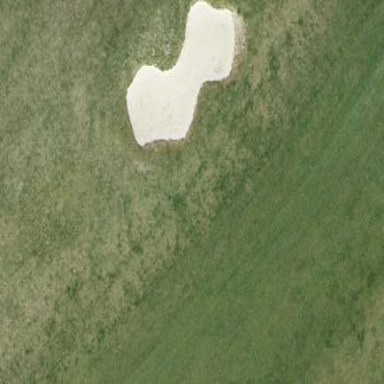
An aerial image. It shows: Golf bunker filled with natural sand.